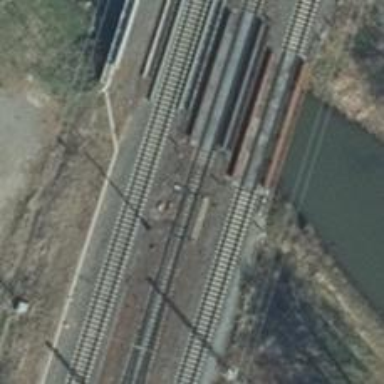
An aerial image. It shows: Railway with electrified contact lines.